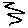
Label: zigzag